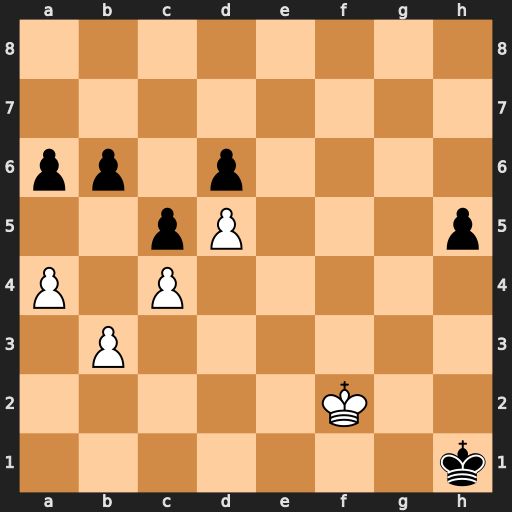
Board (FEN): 8/8/pp1p4/2pP3p/P1P5/1P6/5K2/7k
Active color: w
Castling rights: -
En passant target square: -
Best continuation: Kg3 Kg1 Kh4 Kf2 Kxh5